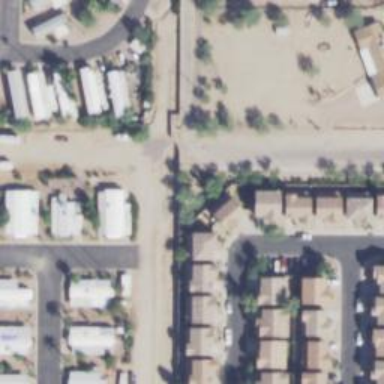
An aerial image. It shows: Residential road with sidewalk on the left side.